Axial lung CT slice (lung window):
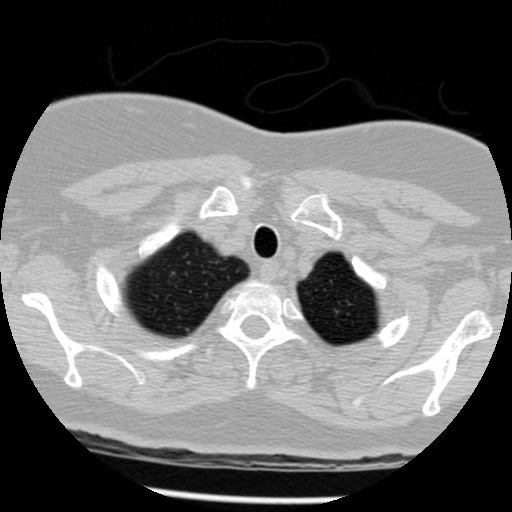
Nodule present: no